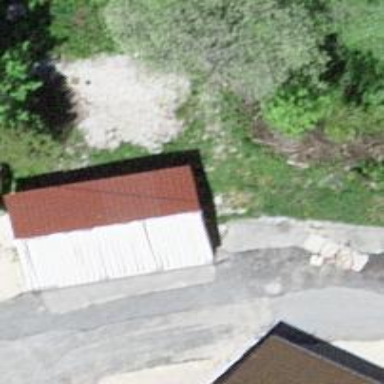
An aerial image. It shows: Group of garages.